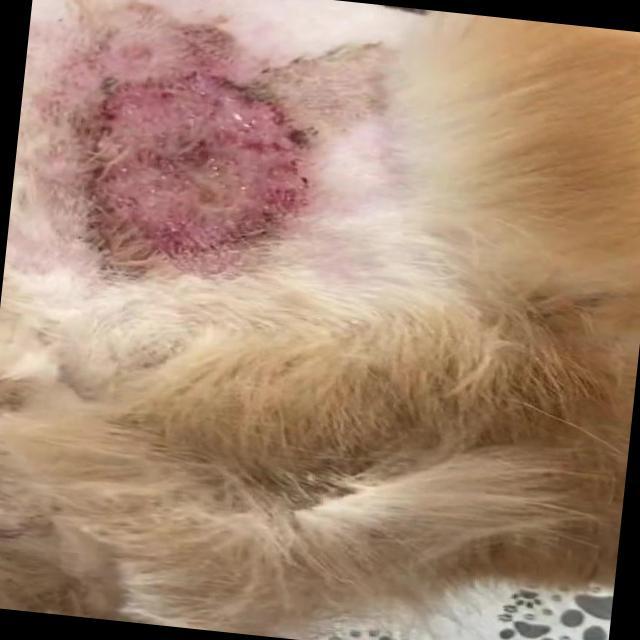
Canine dermatitis — inflammation of the skin presenting with erythema, pruritus, papules, and excoriation. May be allergic, contact, or atopic in origin.